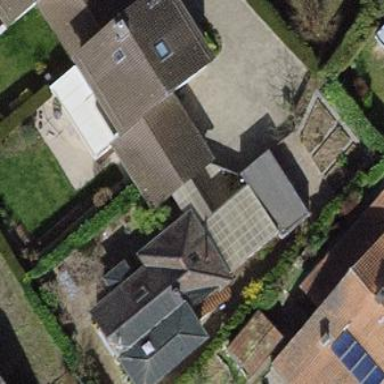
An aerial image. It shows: Garden enclosed by fence.